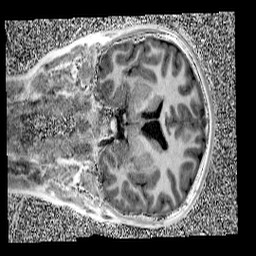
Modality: UNIT1
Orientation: coronal
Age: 11
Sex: male
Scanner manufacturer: siemens
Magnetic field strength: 3 T
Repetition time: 4 s
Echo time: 0.00299 s